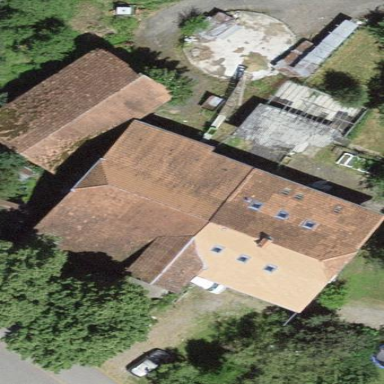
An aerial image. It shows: Farm building.